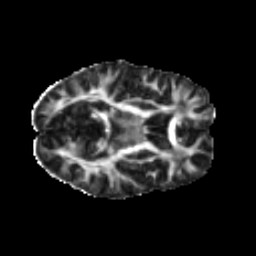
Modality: FA
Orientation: axial
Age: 42
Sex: female
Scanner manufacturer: ge
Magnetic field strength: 3 T
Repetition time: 7.8 s
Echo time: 0.0607 s